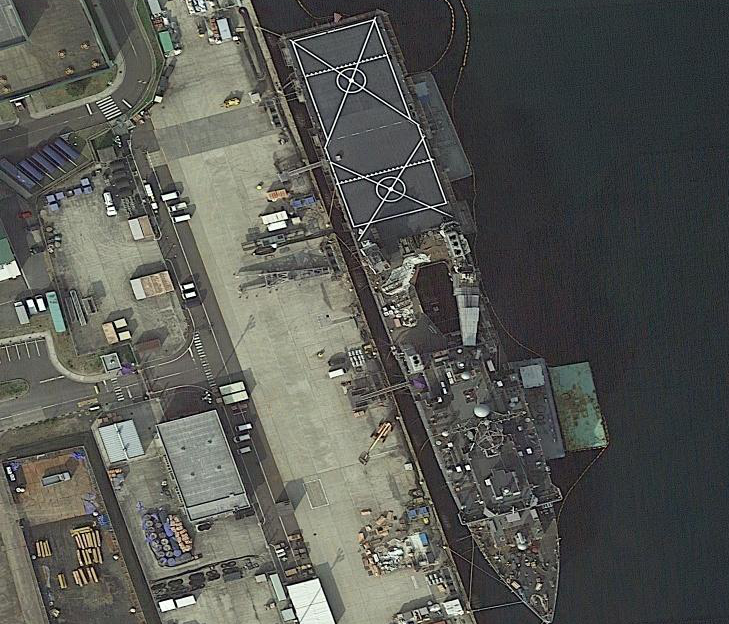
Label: Whitby_Island-class_dock_landing_ship